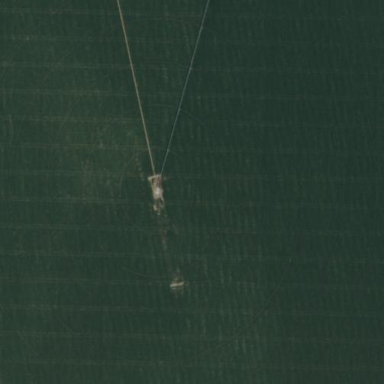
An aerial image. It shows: Farmland with pivot irrigation system.